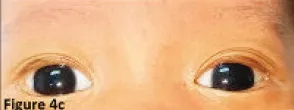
(c) Fully recovered cellulitis with no chemosis or injection of the conjunctiva.
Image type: medical_photograph (other_medical_photograph)